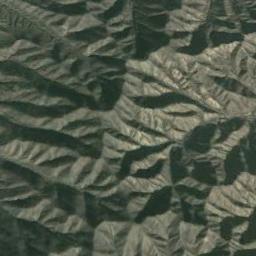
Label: mountain